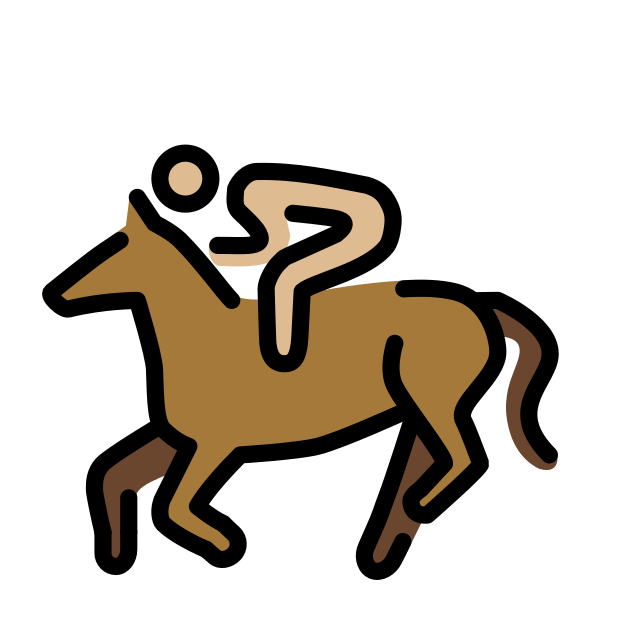
horse racing: medium-light skin tone